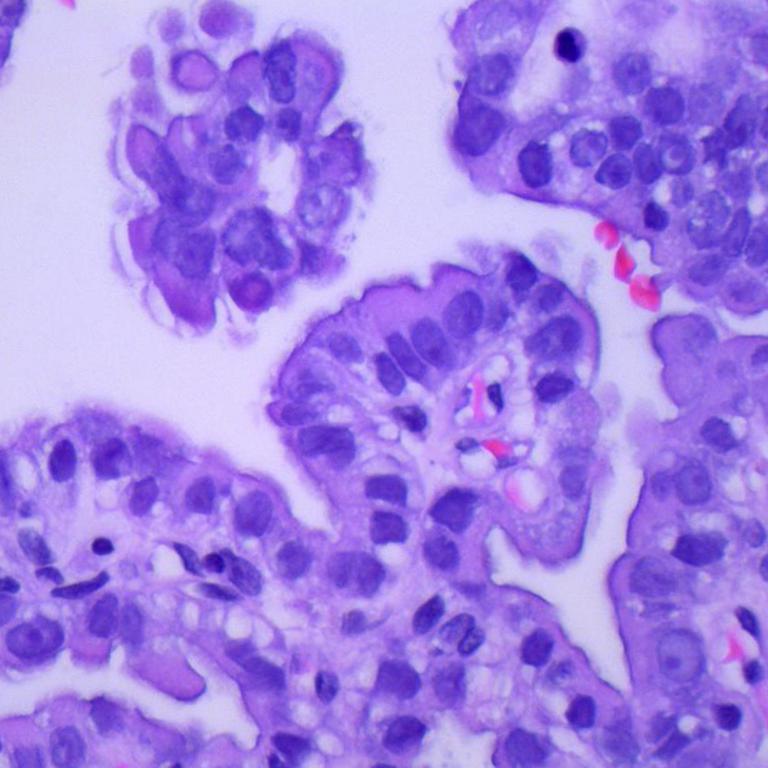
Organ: lung
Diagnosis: adenocarcinomas